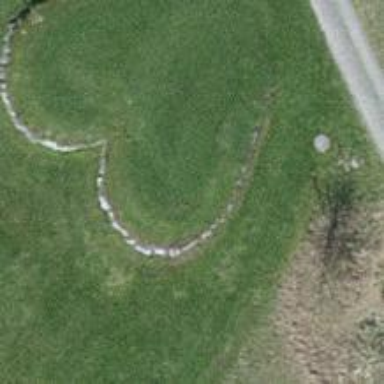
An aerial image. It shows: Golf tee area covered with grass.